Field crop: maize
Growth stage: 2
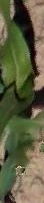
Species: maize